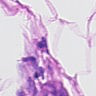
Metastatic tissue present: yes